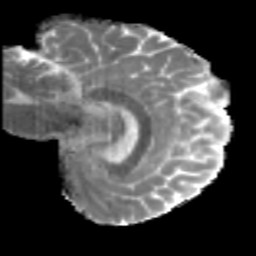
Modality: MD
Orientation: sagittal
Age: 46
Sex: male
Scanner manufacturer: siemens
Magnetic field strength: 3 T
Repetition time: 5 s
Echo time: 0.092 s